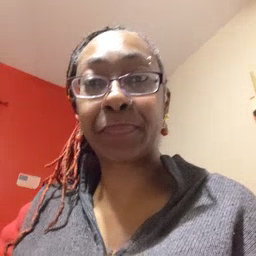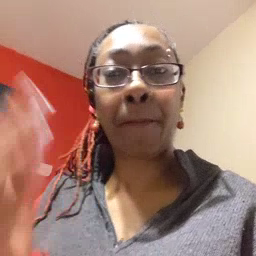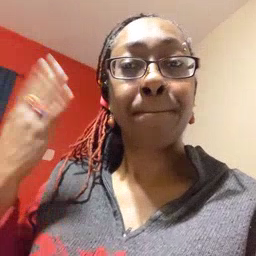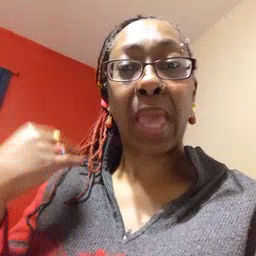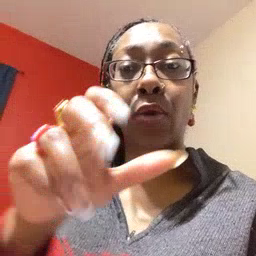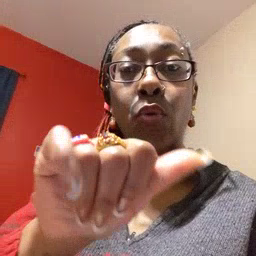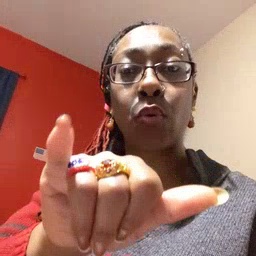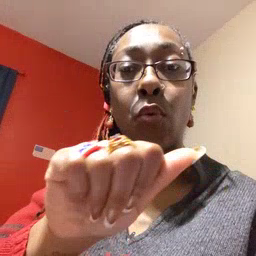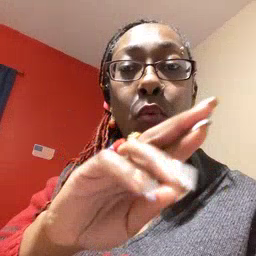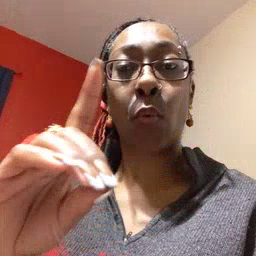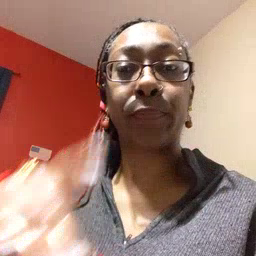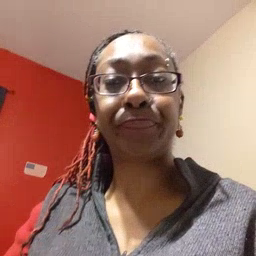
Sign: backyard